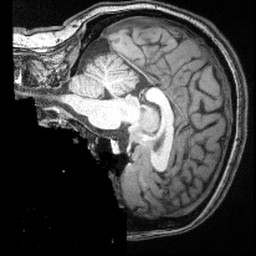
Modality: T1w
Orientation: sagittal
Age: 27
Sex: female
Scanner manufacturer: siemens
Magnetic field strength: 3 T
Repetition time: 2.4 s
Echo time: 0.00374 s